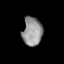
Tissue: lung
Cell type: Epithelial cells
Senescence score: 0.2424
Nuclear area (px): 551
Mean DAPI intensity: 148.22